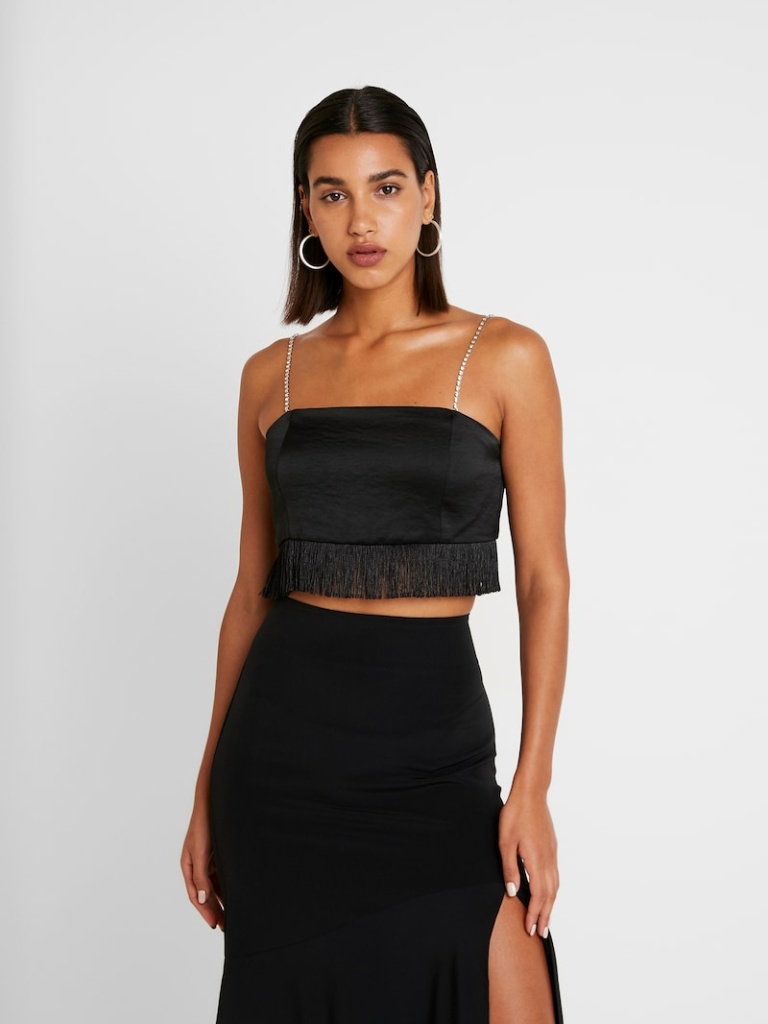
satin tight sleeveless cropped length Untucked square tank